Question: So I'm following <URL>'s tutorials on Slick 2D. I'm loading the Image exactly as he said:
'''
private org.newdawn.slick.Image playNow;
...
public void init(GameContainer gc, StateBasedGame sbg) throws SlickException {
...
playNow = new org.newdawn.slick.Image("res/playNow.png");
'''
This is my Eclipse project tree:

This is the output it gives me:
'''
Tue Jul 03 09:31:53 PDT 2012 INFO:Slick Build #274
Tue Jul 03 09:31:53 PDT 2012 INFO:LWJGL Version: 2.8.5
Tue Jul 03 09:31:53 PDT 2012 INFO:OriginalDisplayMode: 1366 x 768 x 32 @60Hz
Tue Jul 03 09:31:53 PDT 2012 INFO:TargetDisplayMode: 640 x 360 x 0 @0Hz
Tue Jul 03 09:31:53 PDT 2012 INFO:Starting display 640x360
Tue Jul 03 09:31:53 PDT 2012 INFO:Use Java PNG Loader = true
Tue Jul 03 09:31:53 PDT 2012 INFO:Controllers not available
Exception in thread "main" java.lang.RuntimeException: Resource not found: res/playNow.png
at org.newdawn.slick.util.ResourceLoader.getResourceAsStream(ResourceLoader.java:69)
at org.newdawn.slick.opengl.InternalTextureLoader.getTexture(InternalTextureLoader.java:169)
at org.newdawn.slick.Image.<init>(Image.java:196)
at org.newdawn.slick.Image.<init>(Image.java:170)
at org.newdawn.slick.Image.<init>(Image.java:158)
at org.newdawn.slick.Image.<init>(Image.java:136)
at net.sourceforge.whowantsakookie.hamblaster.Menu.init(Menu.java:21)
at net.sourceforge.whowantsakookie.hamblaster.Game.initStatesList(Game.java:20)
at org.newdawn.slick.state.StateBasedGame.init(StateBasedGame.java:164)
at org.newdawn.slick.AppGameContainer.setup(AppGameContainer.java:390)
at org.newdawn.slick.AppGameContainer.start(AppGameContainer.java:314)
at net.sourceforge.whowantsakookie.hamblaster.Game.main(Game.java:31)
'''
The tutorial is located <URL>
I am doing this exactly as the tutorial said, and it works for him in the video. Thanks in advance :)
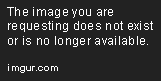
Answer: No your problem is that the "res" folder is in the same folder as the "src" file is in!
move your "res" folder containing all of your pictures INTO the "src/net.sourceforge.whowant/" folder/package in your program.
In your program you will load it by using
'''
playNow = new org.newdawn.slick.Image("res/playNow.png");
'''
Hope this helps! :)